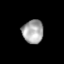
Tissue: skin
Cell type: Epithelial cells
Senescence score: 0.1958
Nuclear area (px): 486
Mean DAPI intensity: 166.988